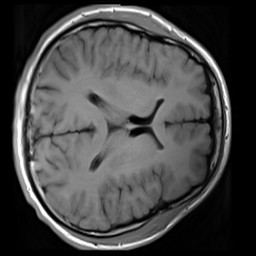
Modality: T1w
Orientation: axial
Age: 22
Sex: male
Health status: healthy
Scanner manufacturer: siemens
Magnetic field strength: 3 T
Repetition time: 4.1 s
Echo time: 0.0085 s